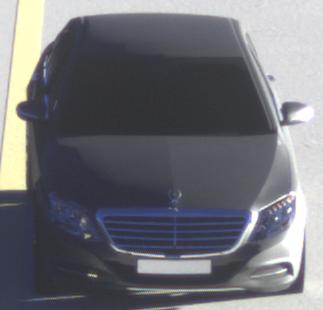
Make: Mercedes-Benz
Model: S 400 HYBRID
Detailed model: S-Class (222) Limousine
Model produced from: 2013/05
Model produced until: 2015/04
Doors: 4
Color: gray
Road condition: dry road
Daytime: sunrise or sunset
Contrast: high contrast